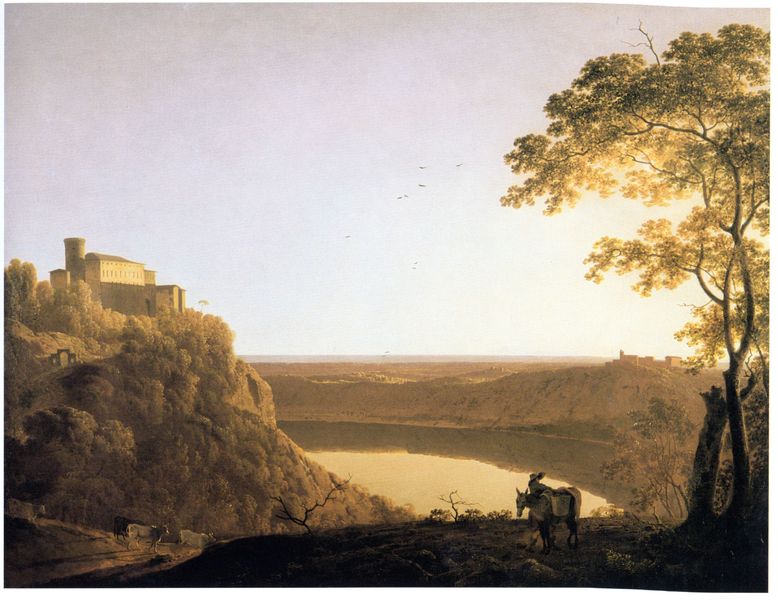
Titel: Der Nemisee im Abendlicht
Künstler: Joseph Wright of Derby
Standort: Paris
Institution: Musée du Louvre
Schlagwörter: baum, berg, blau, blätter, felsen, gemälde, himmel, mann, schatten, wasser, weiß, wolken, bäume, fluss, grün, impressionismus, landschaft, see, stadt, ufer, braun, fenster, hut, licht, schwarz, straße, blick, gebäude, haus, schloss, tier, tiere, weg, beige, ast, ferne, horizont, hügel, kühe, natur, sonnenaufgang, spiegelung, stamm, vögel, weite, busch, büsche, kanal, sonne, sträucher, klassizismus, tal, wald, anhöhe, esel, pferd, reiter, turm, schiff, sommer, ruhe, biegung, italien, abendsonne, sonnenuntergang, kuh, rind, rast, bank, friedrich, romantik, strom, korb, nazarener, tor, rinder, burg, kloster, wandern, rom, reise, wanderer, sonnenschein, griechenland, graben, satteltasche, etagen, abtei, hänge, dürer, gegenlicht, burggraben, abenddämmerung, koch, römisch, burgen, repoussoir, ziegen, rhein, burgtor, rundturm, rennbahn, scharf, linde, prallhang, lorrain, lessing, flussschleife, landscjaft, castello, klarsicht, sonnuntergang, horiznt, neuklassizismus